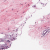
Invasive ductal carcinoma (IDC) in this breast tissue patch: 0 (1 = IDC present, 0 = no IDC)